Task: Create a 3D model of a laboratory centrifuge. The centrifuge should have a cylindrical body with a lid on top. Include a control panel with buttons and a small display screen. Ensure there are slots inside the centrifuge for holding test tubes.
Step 546:
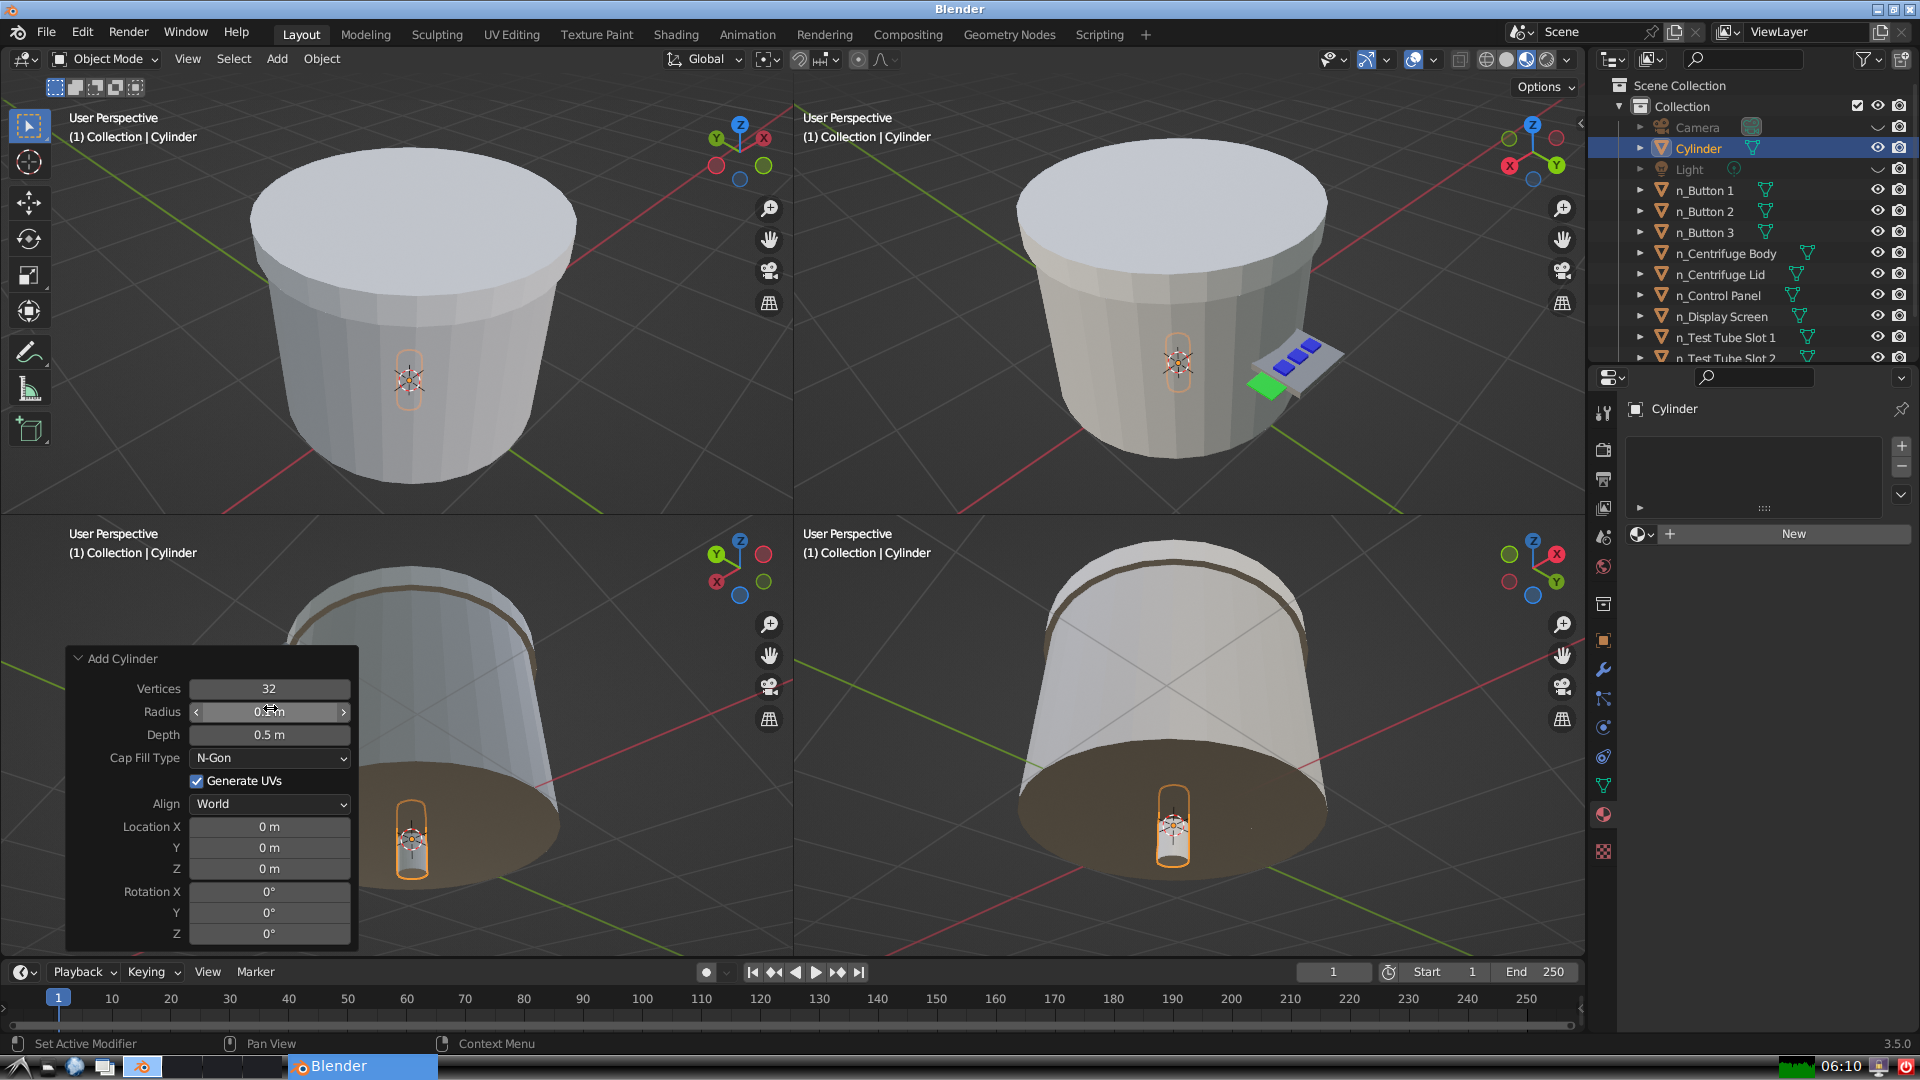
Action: {"mouse_move": [960, 540]}